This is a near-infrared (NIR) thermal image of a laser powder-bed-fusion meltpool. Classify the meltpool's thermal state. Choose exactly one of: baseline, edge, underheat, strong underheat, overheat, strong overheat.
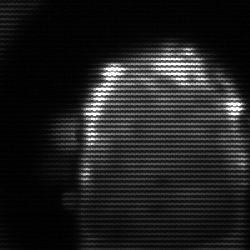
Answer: baseline